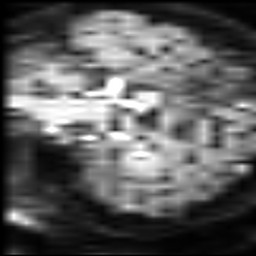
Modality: inplaneT2
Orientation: sagittal